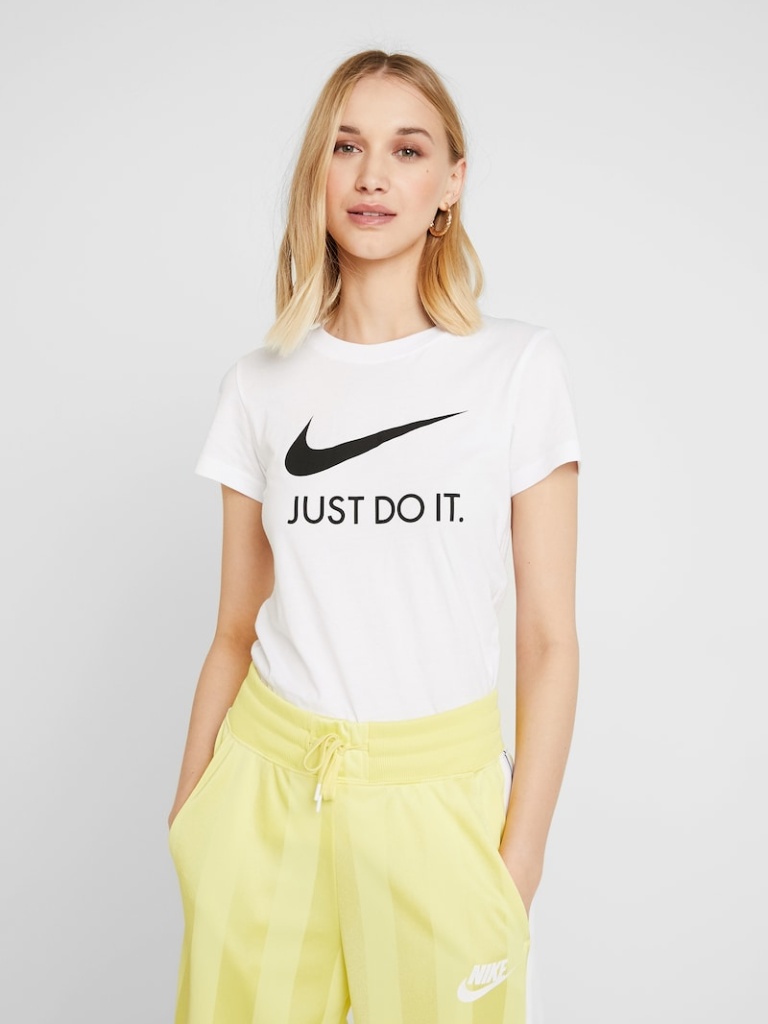
cotton relaxed short sleeve hip length French Tucked crew t-shirt